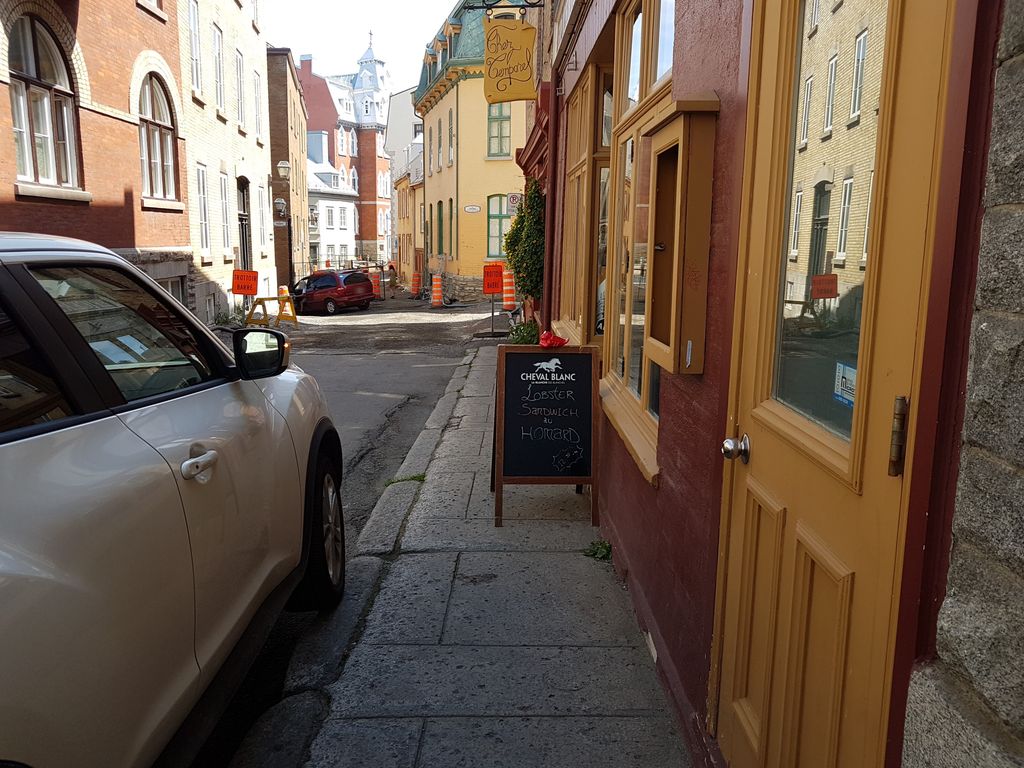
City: quebec_city